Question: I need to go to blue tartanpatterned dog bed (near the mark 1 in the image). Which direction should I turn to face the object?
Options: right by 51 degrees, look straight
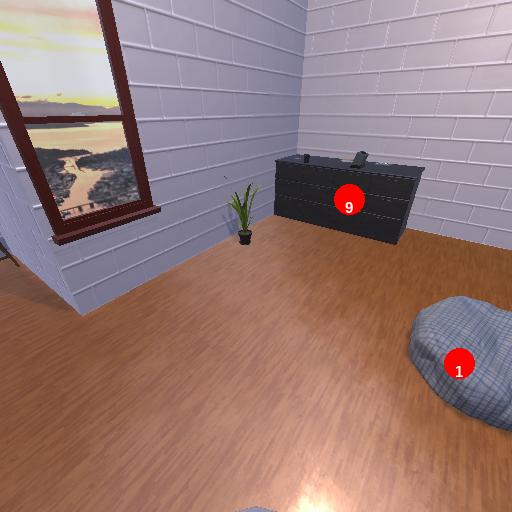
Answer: right by 51 degrees